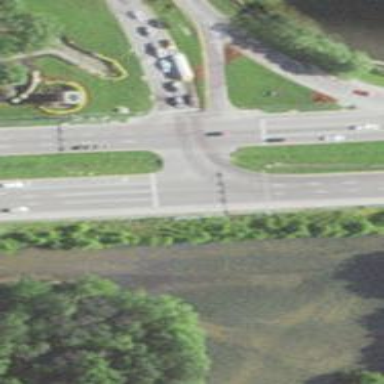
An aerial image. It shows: This image shows trunk highway that functions as expressway.